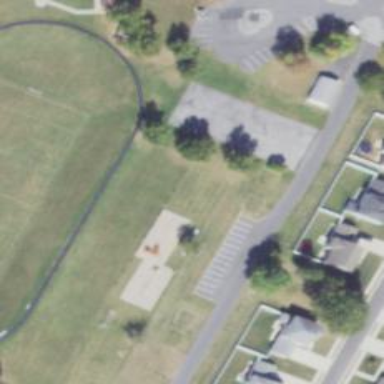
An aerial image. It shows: Playground with springy equipment.